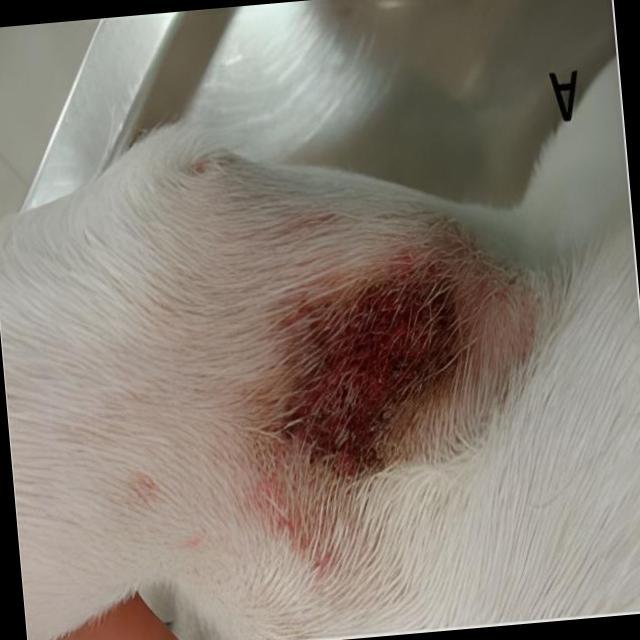
Canine dermatitis — inflammation of the skin presenting with erythema, pruritus, papules, and excoriation. May be allergic, contact, or atopic in origin.